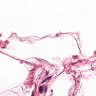
Metastatic tissue present: no